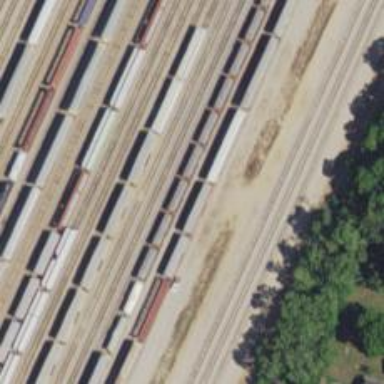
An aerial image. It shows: Railway siding with rails.